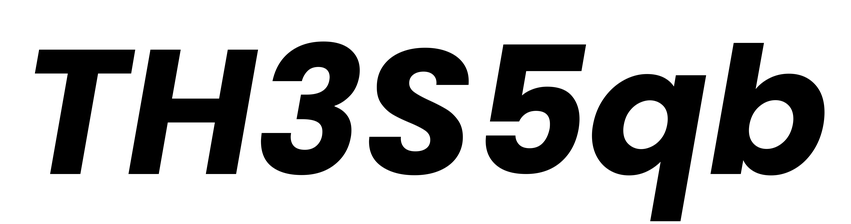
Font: Poppins-BoldItalic